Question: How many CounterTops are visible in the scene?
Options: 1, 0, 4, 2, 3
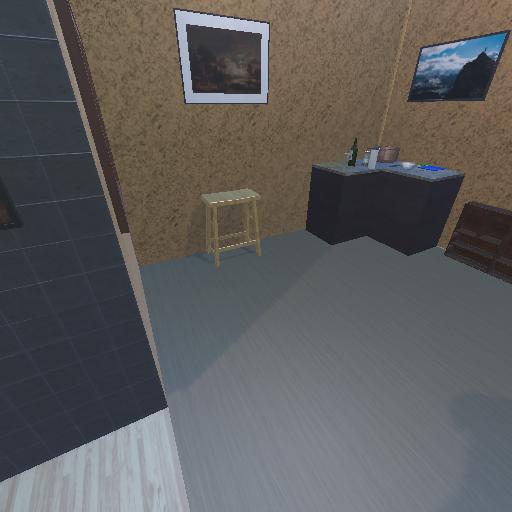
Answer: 1